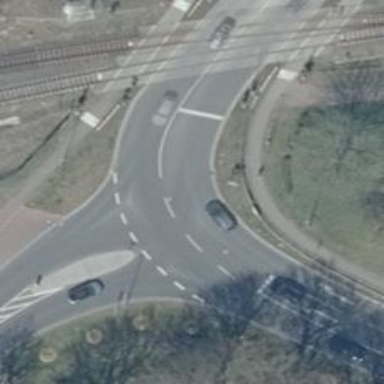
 with sidewalks on both sides and cycle track."